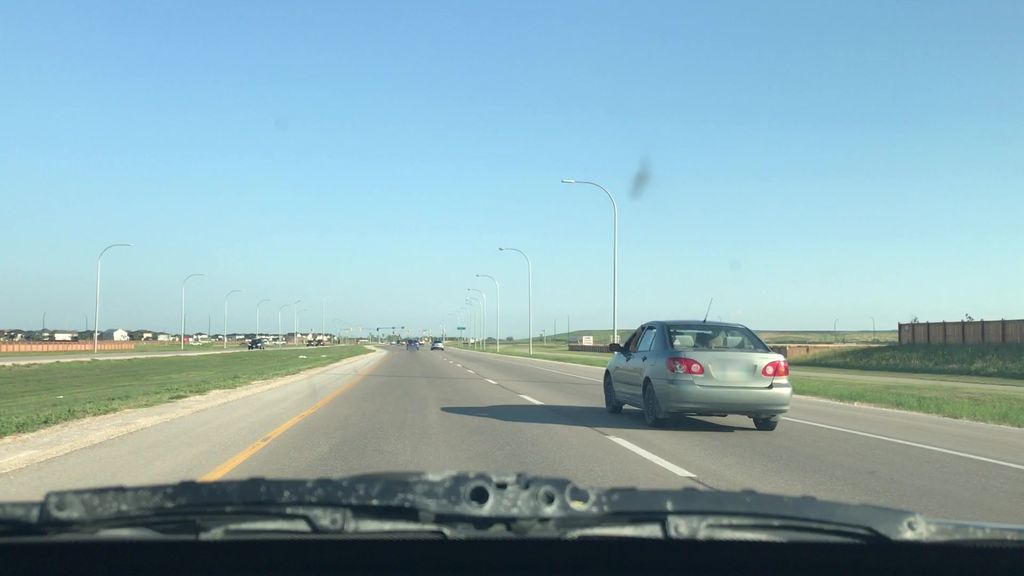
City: winnipeg